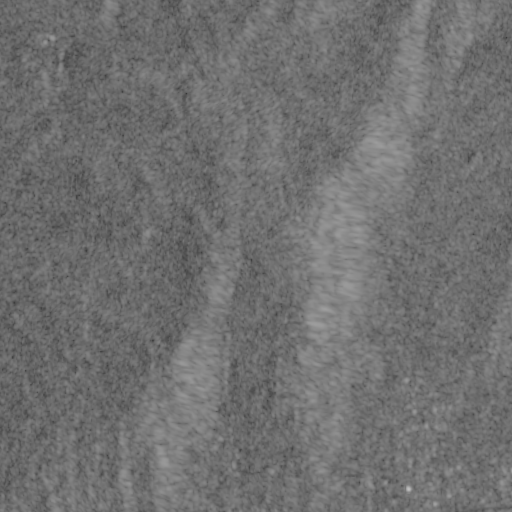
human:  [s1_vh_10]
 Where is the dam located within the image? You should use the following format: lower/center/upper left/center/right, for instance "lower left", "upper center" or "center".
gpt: The dam is located in the upper left of the image.
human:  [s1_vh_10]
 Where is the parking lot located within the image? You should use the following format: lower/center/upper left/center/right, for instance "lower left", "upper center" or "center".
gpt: The parking lot is located in the lower right of the image.
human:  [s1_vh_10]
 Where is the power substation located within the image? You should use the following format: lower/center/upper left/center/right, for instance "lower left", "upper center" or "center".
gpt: The power substation is located in the lower right of the image.
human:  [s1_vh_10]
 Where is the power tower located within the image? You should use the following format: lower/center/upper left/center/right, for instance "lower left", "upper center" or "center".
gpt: The power tower is located in the upper left of the image.
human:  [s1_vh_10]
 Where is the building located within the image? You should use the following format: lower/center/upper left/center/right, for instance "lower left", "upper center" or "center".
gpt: The building is located in the lower right of the image.
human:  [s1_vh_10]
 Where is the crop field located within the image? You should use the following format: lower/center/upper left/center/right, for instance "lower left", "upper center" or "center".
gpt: There is no crop field in the image.

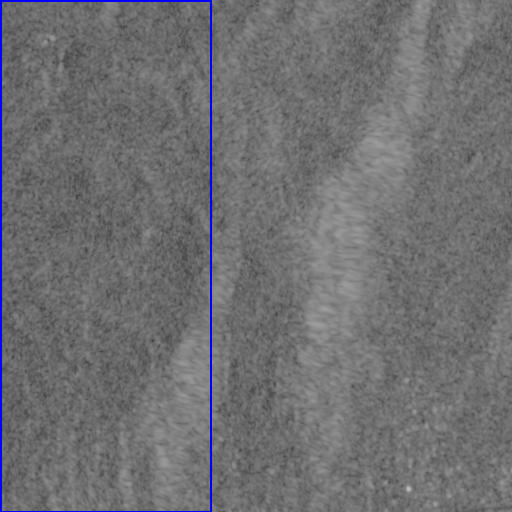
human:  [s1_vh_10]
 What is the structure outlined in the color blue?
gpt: The structure outlined in blue is a park.
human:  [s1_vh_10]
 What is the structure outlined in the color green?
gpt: There is no green outline.